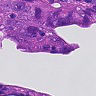
Metastatic tissue present: yes